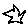
Label: star